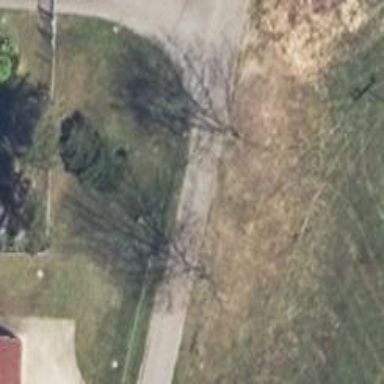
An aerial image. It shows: Deciduous tree with broadleaved leaves.